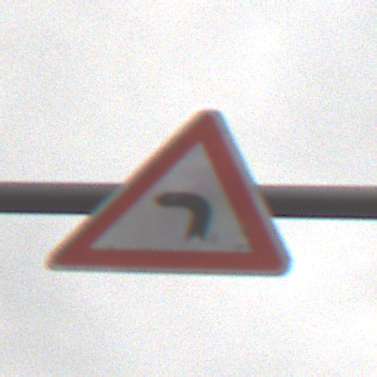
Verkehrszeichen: KurveLinks
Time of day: MorningAfternoon
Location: Outdoor (Nature)
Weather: Overcast
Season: NotSpecified
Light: Natural